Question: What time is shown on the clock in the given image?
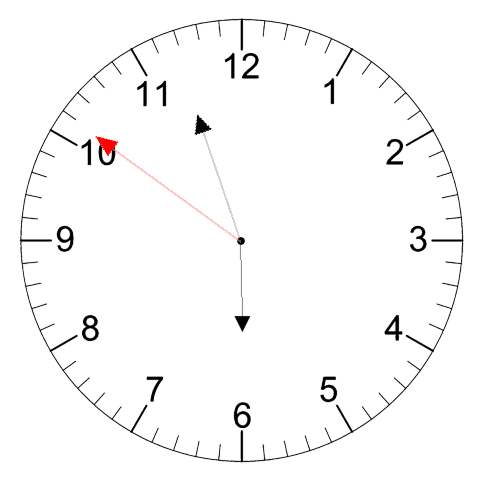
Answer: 05:56:51